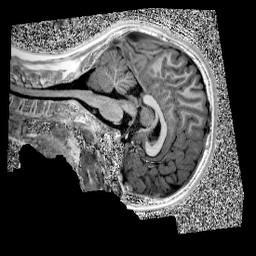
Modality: UNIT1
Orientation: sagittal
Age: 9
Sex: male
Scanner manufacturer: siemens
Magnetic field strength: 3 T
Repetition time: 4 s
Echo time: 0.00303 s